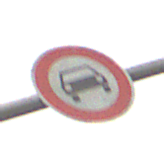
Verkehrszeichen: VerbotKraftwagen
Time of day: MorningAfternoon
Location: Outdoor (Suburban)
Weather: Overcast
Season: NotSpecified
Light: Natural